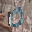
Label: 0